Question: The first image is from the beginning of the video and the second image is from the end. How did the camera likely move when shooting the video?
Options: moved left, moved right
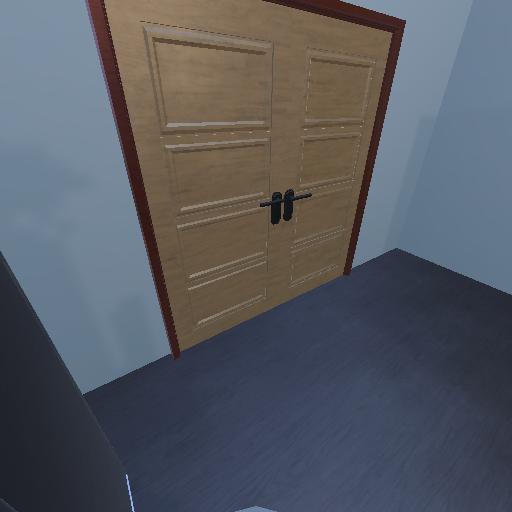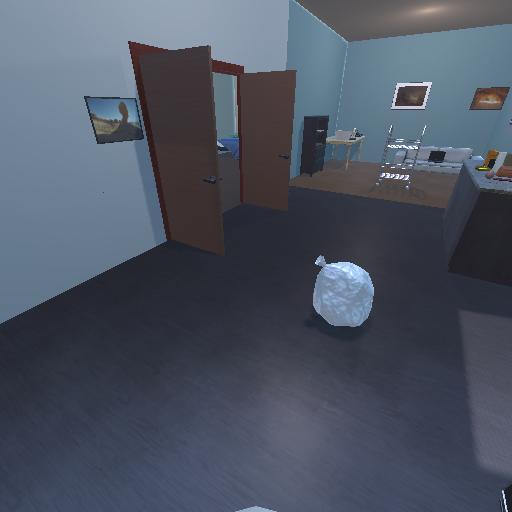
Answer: moved left